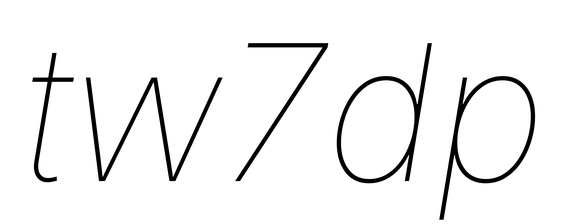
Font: Inter-Italic_Thin_Italic